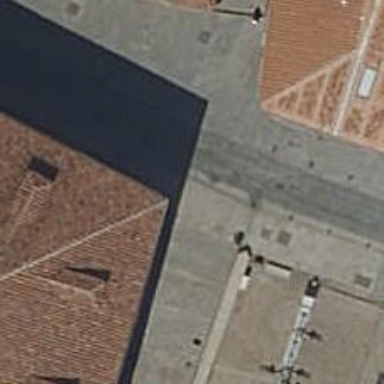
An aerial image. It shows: Set of steps made of paving stones.